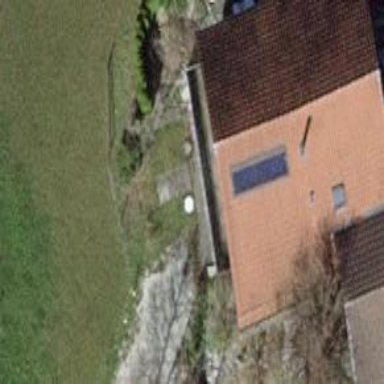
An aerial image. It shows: Simple and straightforward house.